Interaction volume radius: 5 \u00c5
Interaction volume height: 20 \u00c5
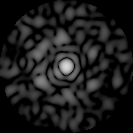
Disorder parameter: 0.8091